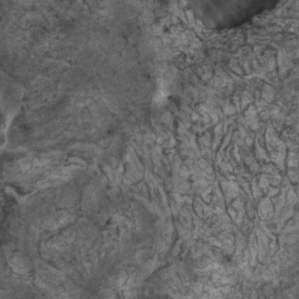
Label: non_frost